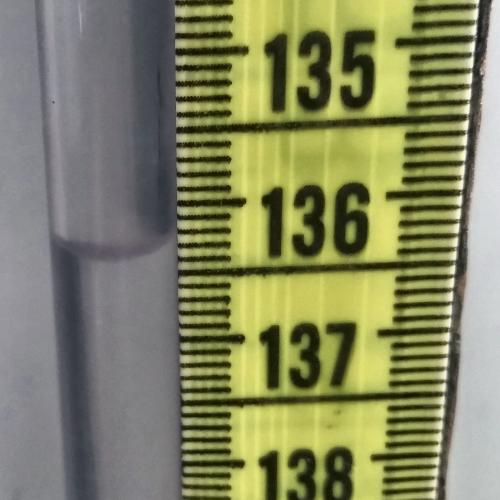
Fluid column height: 136.3 cm